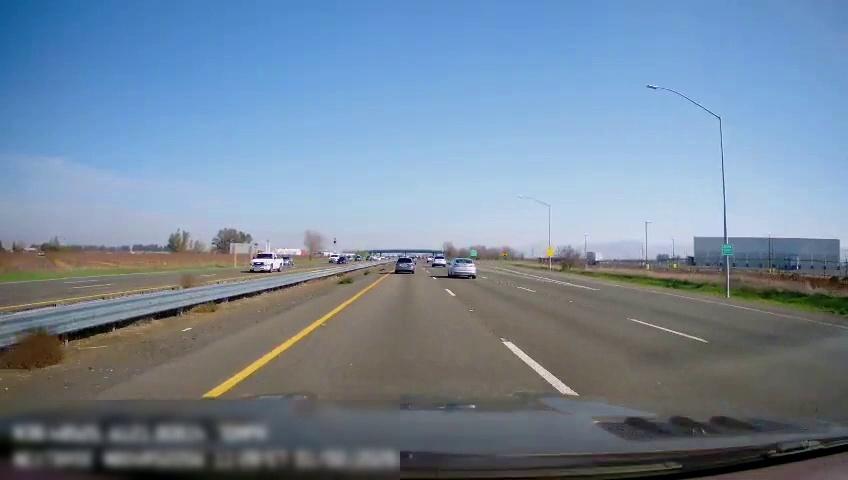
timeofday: Day
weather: Sunny
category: Drivable Space
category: Drivable Space
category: Vehicles | Truck
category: Vehicles | Car
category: Vehicles | Truck
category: Vehicles | Car
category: Vehicles | SUV
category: Vehicles | SUV
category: Vehicles | SUV
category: Lanes | Current Lane
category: Lanes | Current Lane
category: Lanes | Alternate Lane
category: Lanes | Alternate Lane
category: Lanes | Alternate Lane
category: Lanes | Alternate Lane
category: Lanes | Opposite Lane
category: Lanes | Opposite Lane
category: Lanes | Opposite Lane
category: Lanes | Opposite Lane
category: Traffic | Signs